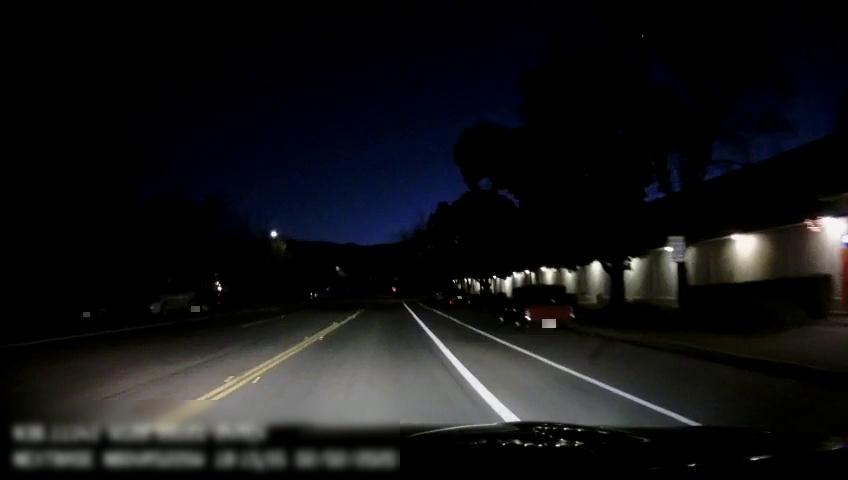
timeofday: Night
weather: Other
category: Drivable Space
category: Vehicles | SUV
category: Vehicles | Car
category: Vehicles | Car
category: Lanes | Alternate Lane
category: Lanes | Alternate Lane
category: Lanes | Current Lane
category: Lanes | Current Lane
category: Lanes | Opposite Lane